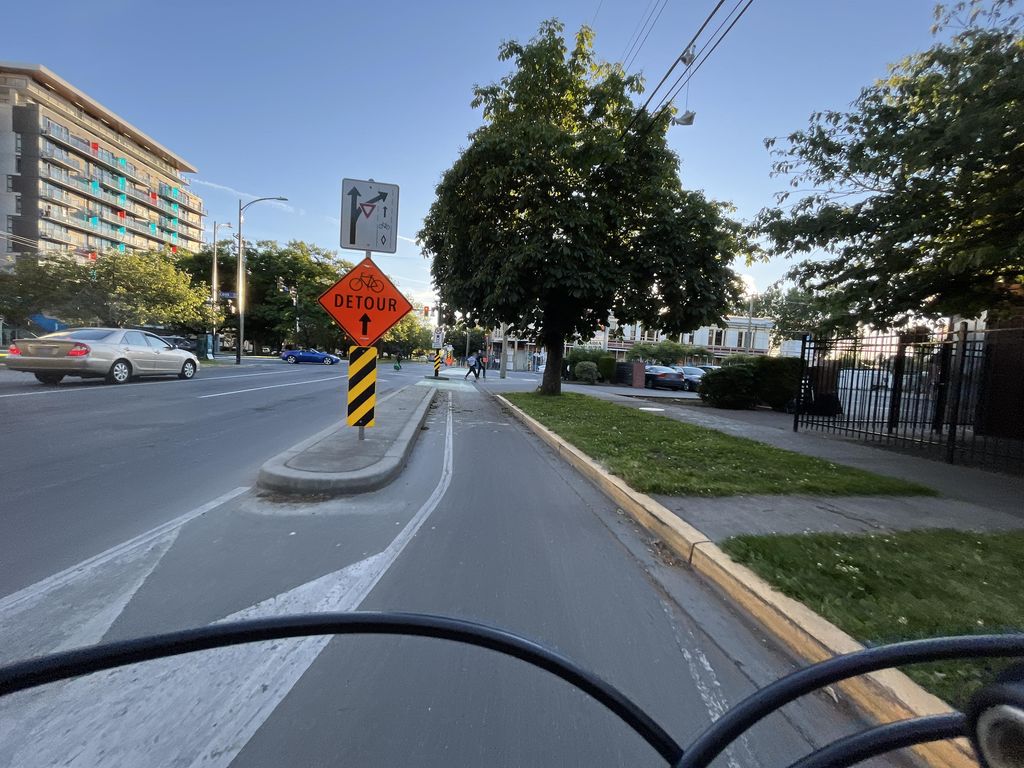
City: victoria